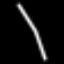
Label: line